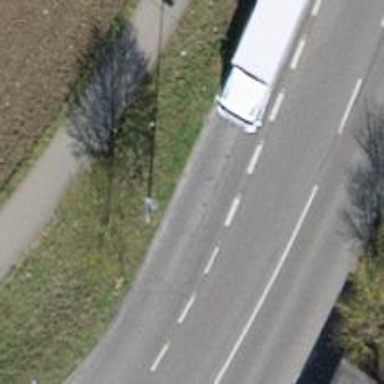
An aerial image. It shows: Bus stop with platform for public transport.